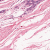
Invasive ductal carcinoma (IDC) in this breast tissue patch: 0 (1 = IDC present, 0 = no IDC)